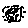
Label: moon